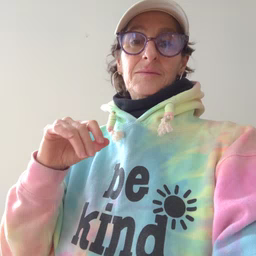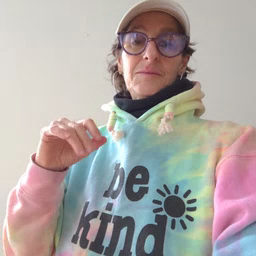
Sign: will